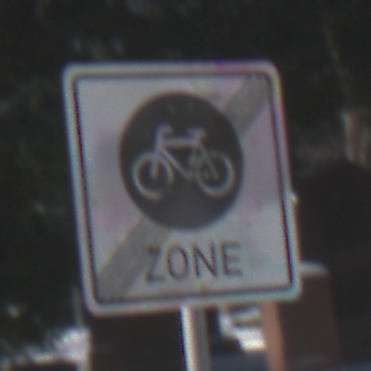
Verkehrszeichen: EndeFahrradzone
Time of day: MorningAfternoon
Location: Outdoor (Special)
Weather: Clear
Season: Winter
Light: Natural